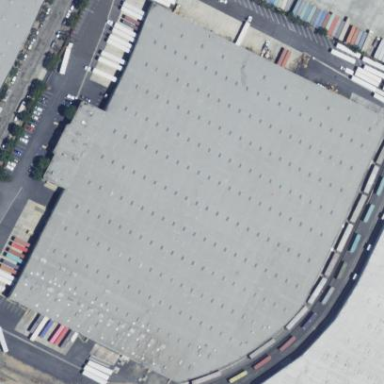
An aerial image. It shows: Warehouse building.